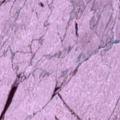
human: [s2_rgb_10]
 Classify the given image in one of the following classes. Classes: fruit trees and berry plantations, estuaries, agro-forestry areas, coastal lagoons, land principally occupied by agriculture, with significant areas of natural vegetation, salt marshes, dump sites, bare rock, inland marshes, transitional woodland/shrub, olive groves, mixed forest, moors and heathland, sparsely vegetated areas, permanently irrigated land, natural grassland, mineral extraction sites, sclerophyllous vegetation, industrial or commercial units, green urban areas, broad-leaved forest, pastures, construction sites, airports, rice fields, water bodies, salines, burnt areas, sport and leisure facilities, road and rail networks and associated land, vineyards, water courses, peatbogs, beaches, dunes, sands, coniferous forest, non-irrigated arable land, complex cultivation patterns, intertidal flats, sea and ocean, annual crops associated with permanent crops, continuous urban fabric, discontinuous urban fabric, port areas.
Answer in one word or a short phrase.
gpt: sea and ocean